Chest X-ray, PA view. Patient: 64 years old, sex M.
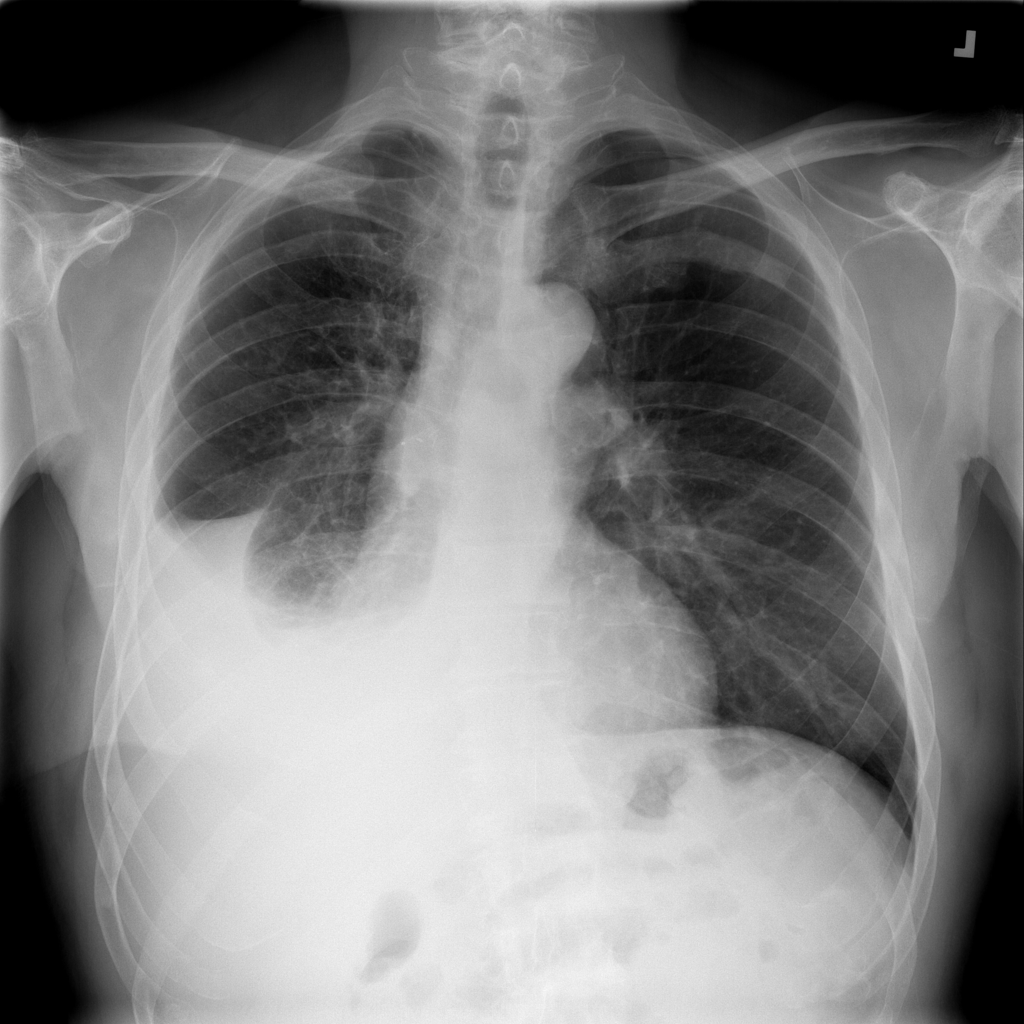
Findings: Effusion, Infiltration